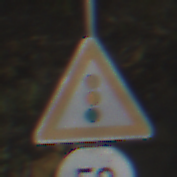
Verkehrszeichen: Lichtzeichenanlage
Zusatzzeichen unten: Geschwindigkeit50
Umgebung: Outdoor, RoadRail
Tageszeit: MorningAfternoon
Wetter: PartlyCloudy
Licht: Natural
Jahreszeit: NotSpecified
Kontrast: HighContrast